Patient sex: F
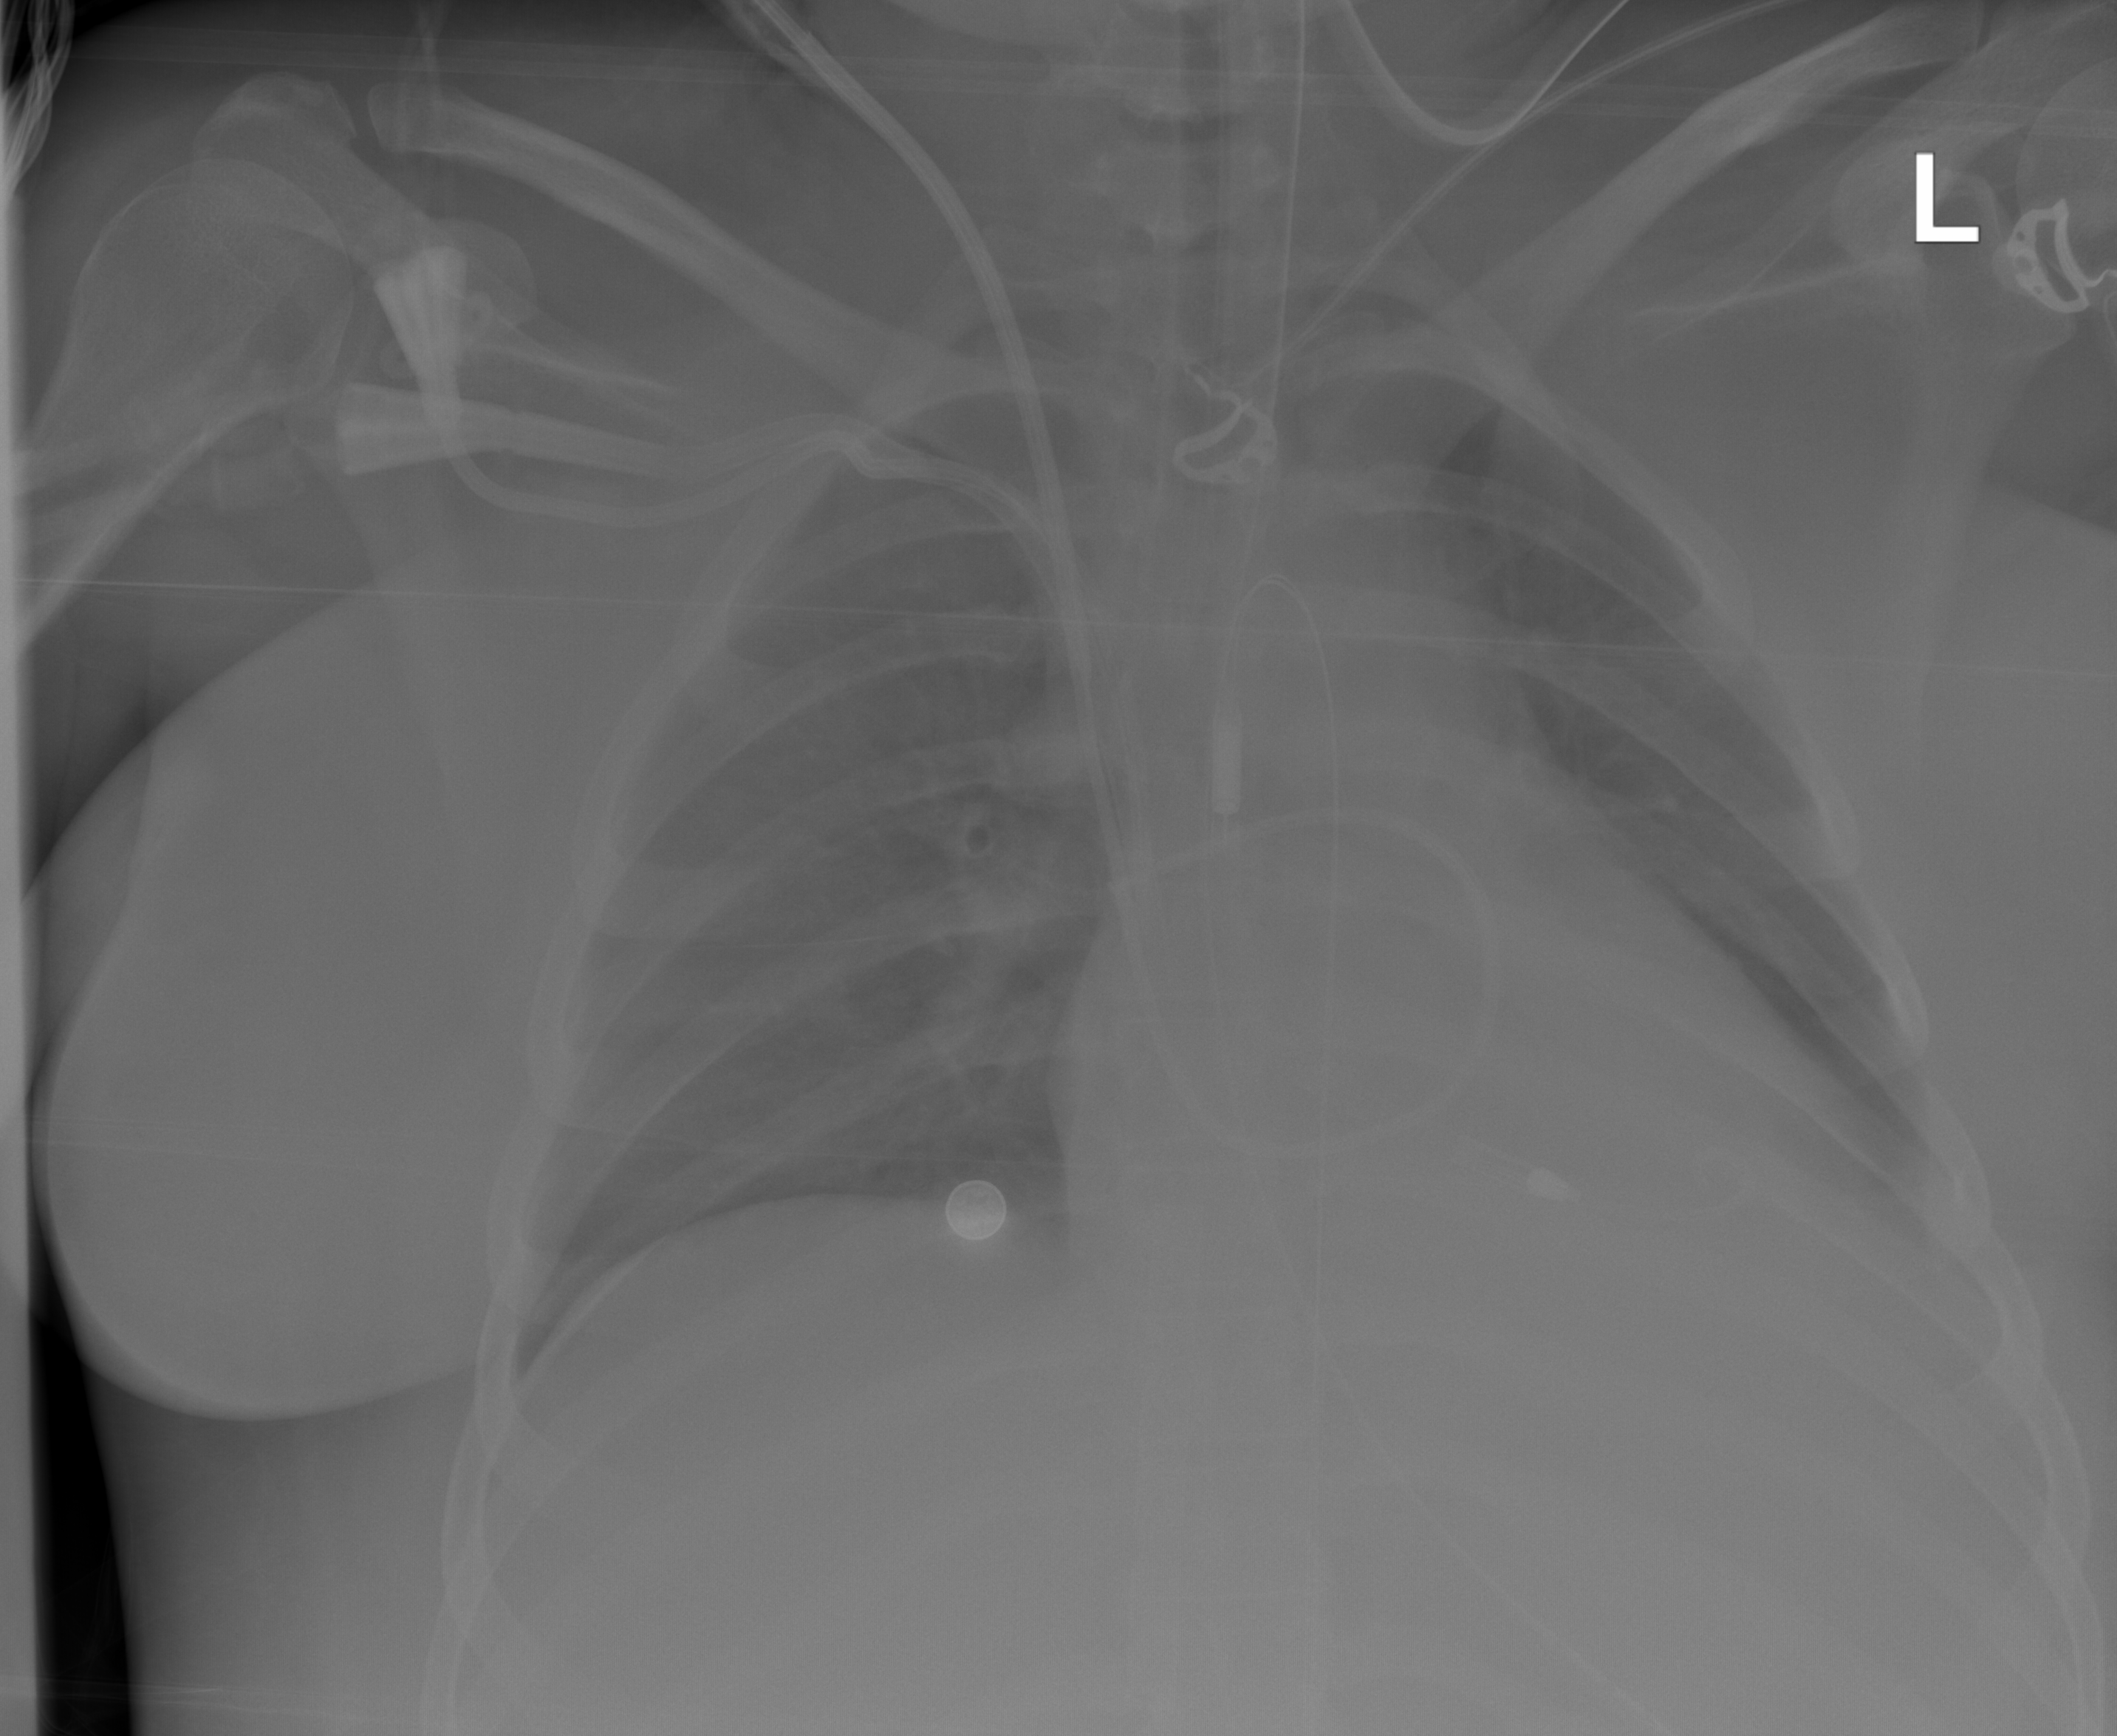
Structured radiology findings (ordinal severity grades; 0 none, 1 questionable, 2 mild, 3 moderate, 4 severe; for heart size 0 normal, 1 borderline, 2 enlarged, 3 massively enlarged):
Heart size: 0
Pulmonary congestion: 0
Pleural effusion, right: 0
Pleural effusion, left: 2
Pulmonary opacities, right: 2
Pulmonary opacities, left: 0
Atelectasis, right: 0
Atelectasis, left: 2